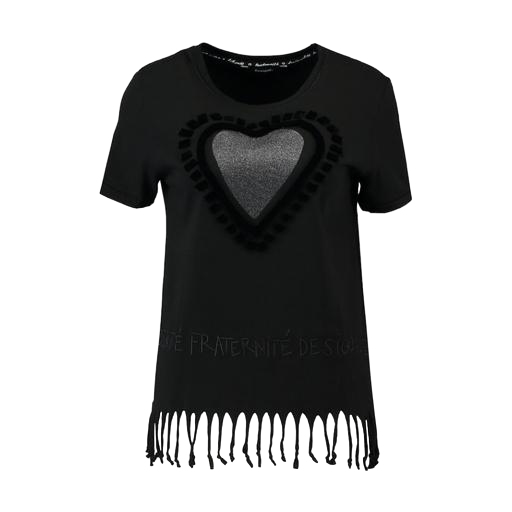
black fringed-hem jersey t-shirt, black heartbreaker t-shirt, black heart print t-shirt, white background